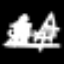
Label: The Eiffel Tower